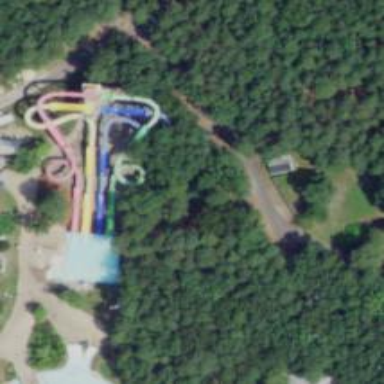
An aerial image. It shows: Water slide attraction.